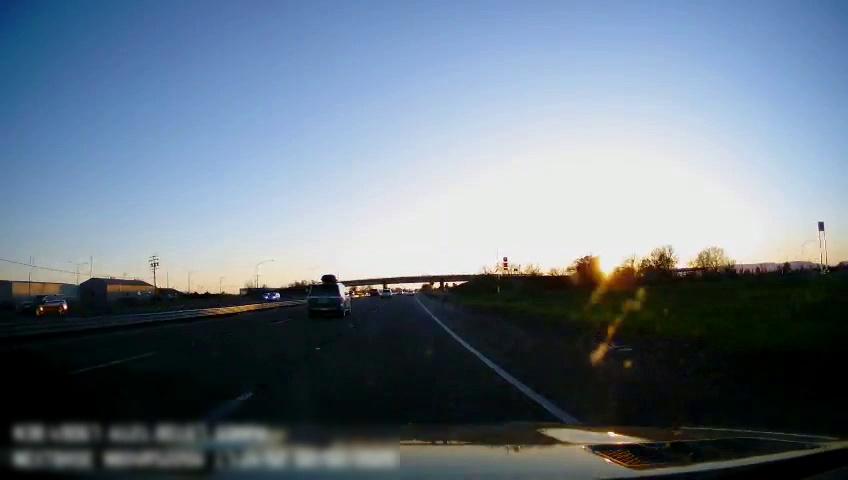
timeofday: Day
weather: Sunny
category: Drivable Space
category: Vehicles | SUV
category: Vehicles | SUV
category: Vehicles | SUV
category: Vehicles | SUV
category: Vehicles | SUV
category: Lanes | Alternate Lane
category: Lanes | Alternate Lane
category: Lanes | Current Lane
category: Lanes | Alternate Lane